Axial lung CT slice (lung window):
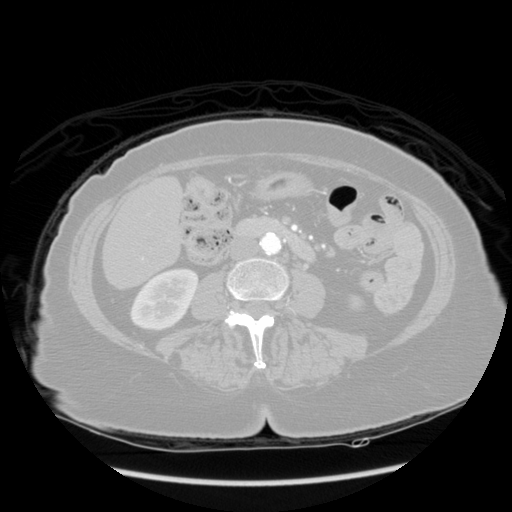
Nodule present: no